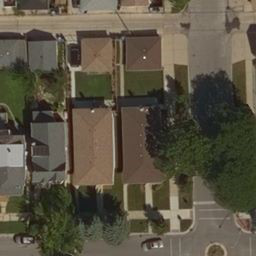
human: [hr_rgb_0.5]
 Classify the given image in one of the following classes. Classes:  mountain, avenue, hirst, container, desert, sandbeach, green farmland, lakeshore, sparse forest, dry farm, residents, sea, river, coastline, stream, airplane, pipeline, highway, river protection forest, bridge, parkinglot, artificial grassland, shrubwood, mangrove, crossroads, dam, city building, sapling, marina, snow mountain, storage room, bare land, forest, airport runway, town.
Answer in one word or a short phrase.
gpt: residents